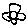
Label: flower